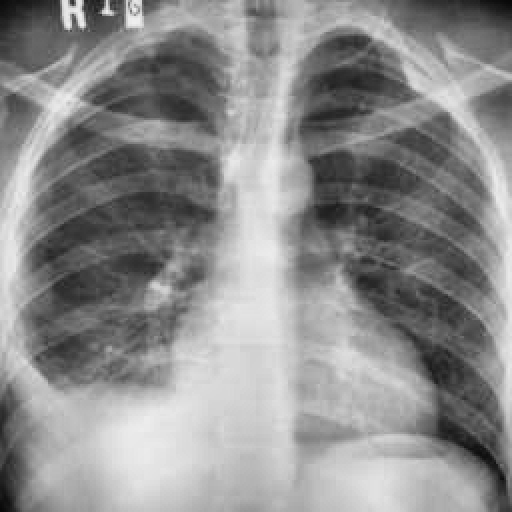
Finding: TUBERCULOSIS